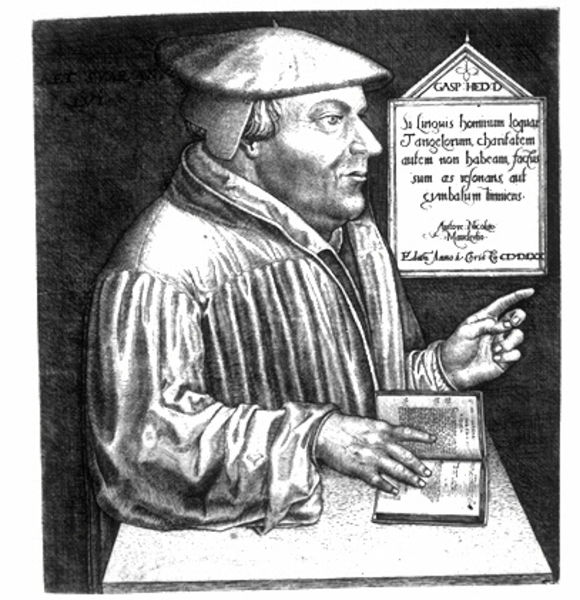
Titel: Bildnis des Caspar Hedio
Künstler: Nikolaus Maucler
Institution: (Seriendruck)
Schlagwörter: dunkel, hand, kopf, mann, schatten, umhang, weiß, finger, geste, grau, haar, hintergrund, hut, hüte, kopfbedeckungen, licht, mund, nase, ohr, profil, schwarz, stirn, tisch, zeichnung, blick, kappe, mütze, mützen, arm, bibel, blicke, falten, kragen, ärmel, bild, bildnis, gesten, hals, hände, niederlande, portrait, porträt, kirche, auge, gewand, haare, halbfigur, kutte, mantel, pose, kinn, lippe, lippen, locken, rechts, renaissance, kopfbedeckung, holzschnitt, schrift, italien, giebel, grafik, graphik, hat, tafel, dick, hair, nose, robe, sleeve, table, zeigefinger, ernst, inschrift, lesen, print, zeigen, kante, buch, druck, druckgraphik, schwarzweiss, druckgrafik, schraffur, radierung, stich, text, buchstaben, beschriftung, pult, prediger, barett, seiten, man, mittelalter, abstützen, mönch, luther, predigt, fingerzeig, gebot, male, gelehrter, deuten, kupferstich, chin, etching, vorlesen, wort, latein, lateinisch, gand, zeigegestus, book, humanist, martin luther, lehren, schaube, ginger, mannn, belehrend, finge, redierung, mantek, gaspar, durkc, teacher, scholast, stixh, cartello, kupfersticch